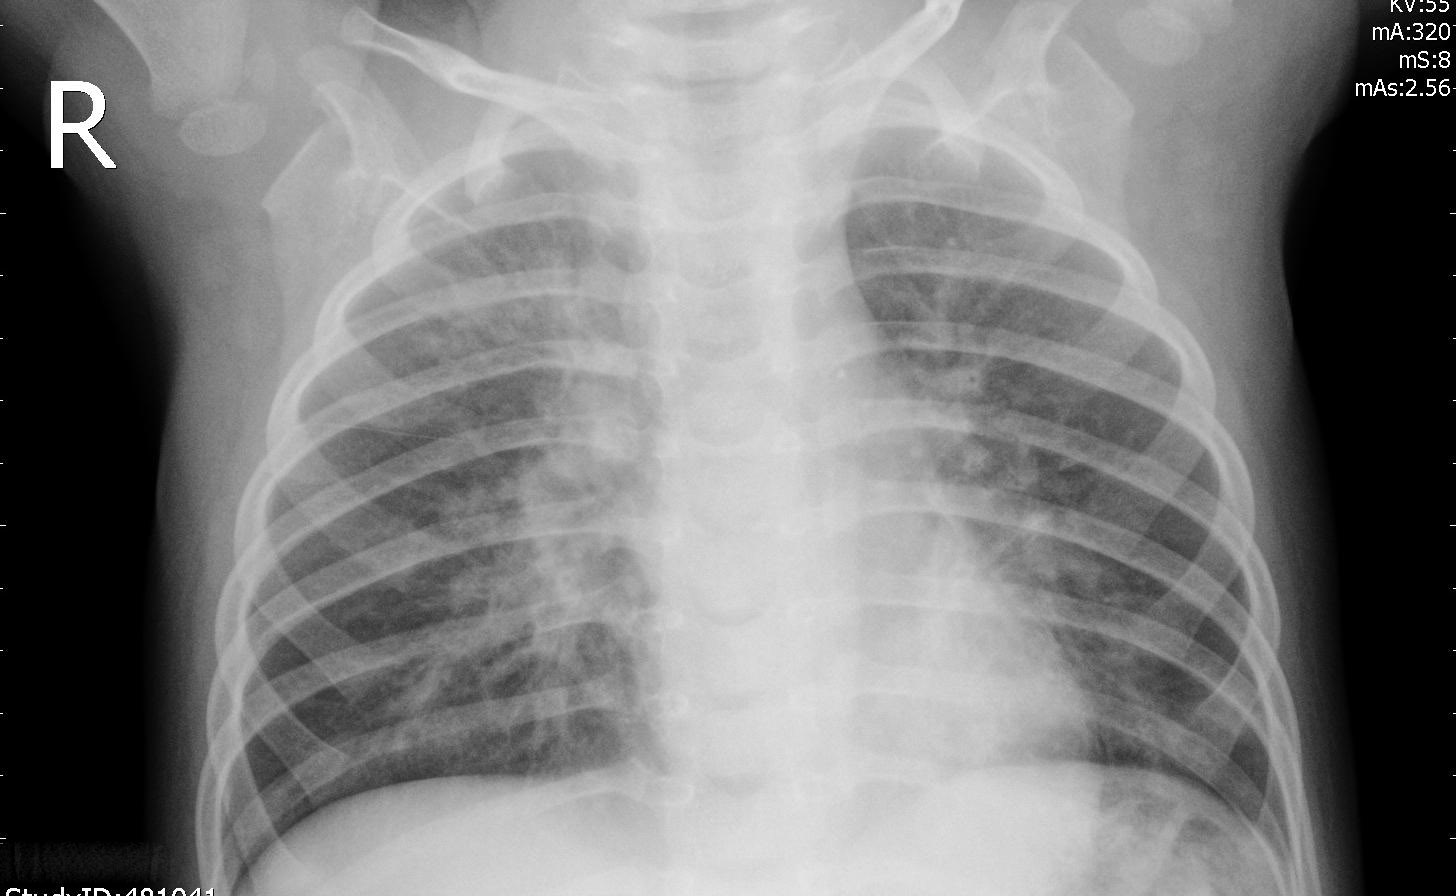
Diagnosis: PNEUMONIA